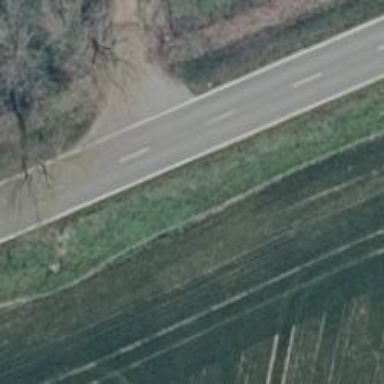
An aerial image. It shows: Secondary road with asphalt surface.